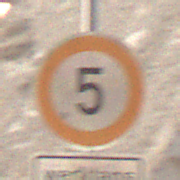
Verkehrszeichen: Geschwindigkeit5
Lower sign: ZeitangabenMitBeschraenkungAufWochentage7
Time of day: SunriseSunset
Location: Roofed (Suburban)
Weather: Clear
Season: NotSpecified
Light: Natural